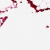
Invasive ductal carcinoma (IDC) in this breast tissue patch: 0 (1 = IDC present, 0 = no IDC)